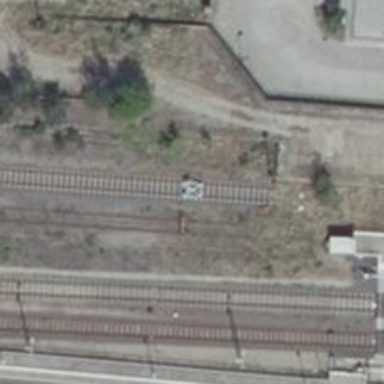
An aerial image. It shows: Railway siding with rails.